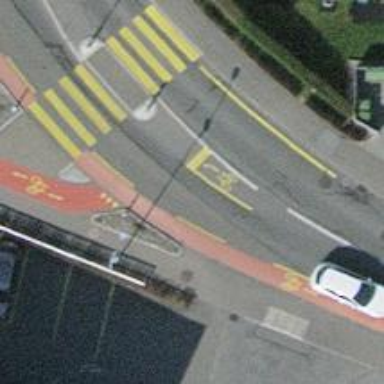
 with lanes for cyclists on the left and sidewalks on both sides."